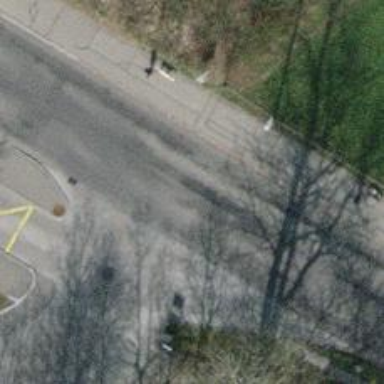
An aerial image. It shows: Asphalt road classified as tertiary.